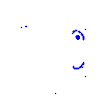
Particle: kaon